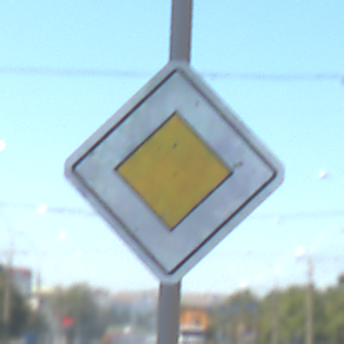
Verkehrszeichen: Vorfahrtsstrasse
Umgebung: Outdoor, Urban
Tageszeit: Midday
Wetter: Clear
Licht: Natural
Jahreszeit: NotSpecified
Kontrast: HighContrast